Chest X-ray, PA view. Patient: 67 years old, sex F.
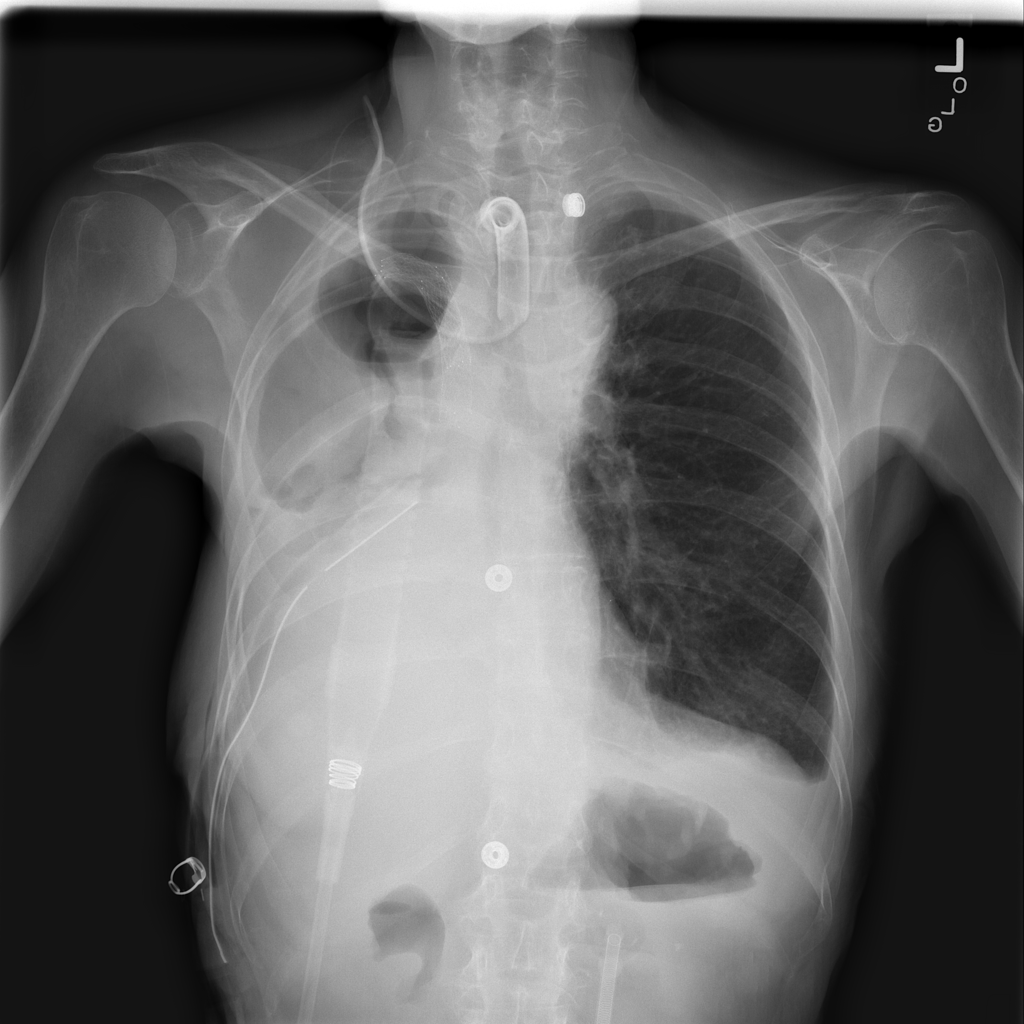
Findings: Effusion